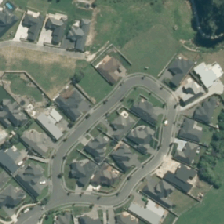
Land cover: urban_build_up